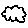
Label: cloud